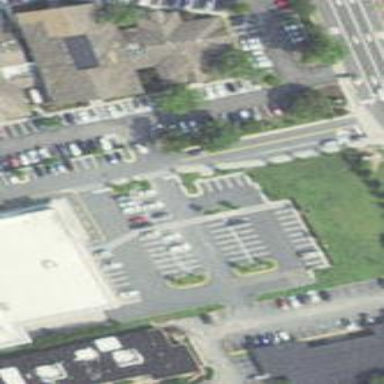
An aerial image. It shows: Retail area.